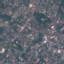
Land use / land cover: Residential